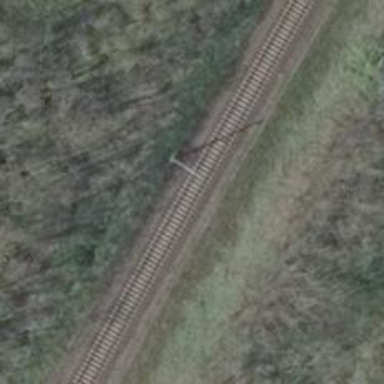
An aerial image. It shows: Milestone along the railway with catenary mast.